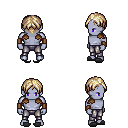
a pixel art fantasy rpg character, male body template, dark elf, purple skin, leather shoulder armor, metal pants, white blonde parted hairstyle, leather bracers, gray slippers, four views (front, back, left, right), 2x2 character sprite sheet, small pixel art, hard edges, no anti-aliasing